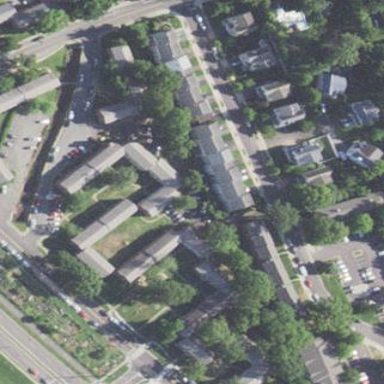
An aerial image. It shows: Residential area with apartments.